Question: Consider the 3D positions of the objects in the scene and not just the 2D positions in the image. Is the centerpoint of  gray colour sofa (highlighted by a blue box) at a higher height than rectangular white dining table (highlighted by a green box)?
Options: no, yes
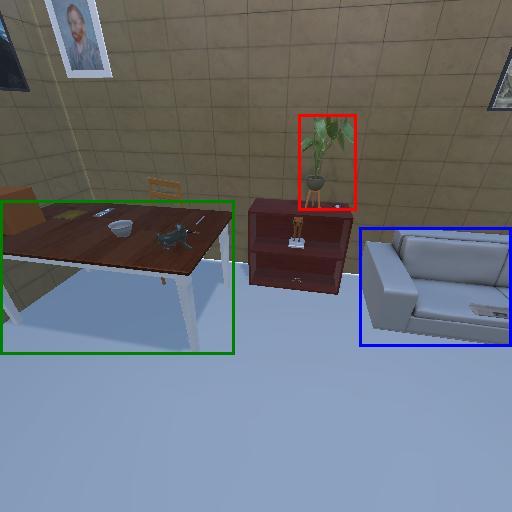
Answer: no